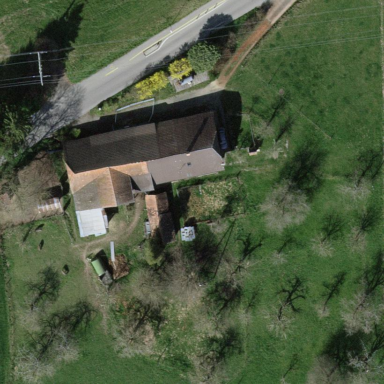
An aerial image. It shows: Farmyard area.